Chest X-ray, PA view. Patient: 63 years old, sex M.
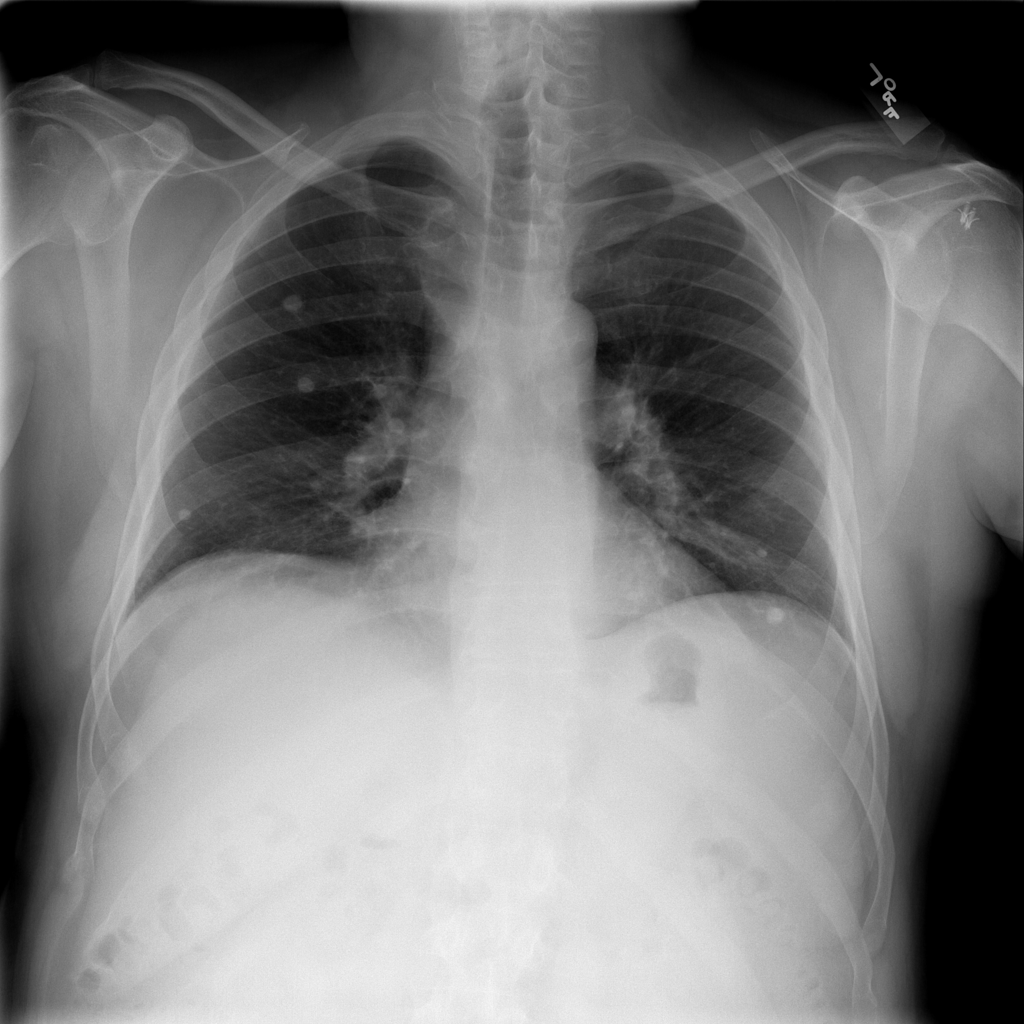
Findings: Mass, Nodule